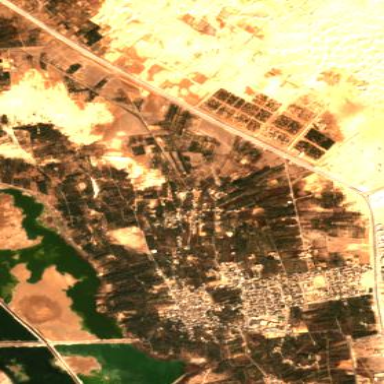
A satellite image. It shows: Orchard filled with date palms.